Question: i enabled http compression on a tREST component but now the Main output is encoded. is there a way to get the plain strings back?

"Content-Encoding: gzip"
"Accept-Encoding: gzip,deflate"
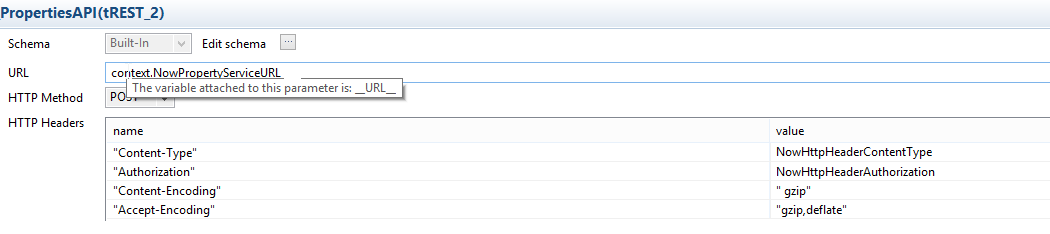
Answer: Unfortunately you can't do this that easily if it don't work out of the box.
The easiest way to discover if something works and how something works, is probably to take a look at the source of the component you're using.
In this case we take a look at tRest_begin.javajet:
You'll find the following passage:
'''
...
com.sun.jersey.api.client.Client restClient_<%=cid%> = com.sun.jersey.api.client.Client.create(config_<%=cid%>);
com.sun.jersey.api.client.WebResource restResource_<%=cid%>;
...
'''
<URL>
So now we know, that talend uses the jersey.api.client for the tRest component. This library doesn't seem to interpret the Content-Encoding Header and automatically decompress the data. Instead you seem to be forced to use:
<URL>
So whats left?
To solve your problem, you could get the tRest component and modify it the way it works and create a new component out of it, which delivers the functionality you need.
I also suggest you to read the following, which helps you to understand how components work and how you can create them yourself:
<URL>